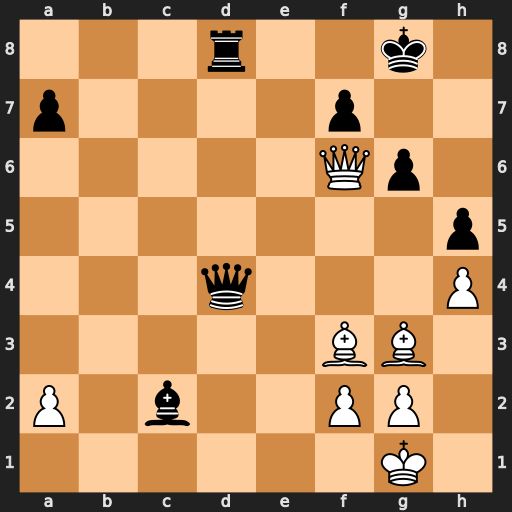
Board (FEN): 3r2k1/p4p2/5Qp1/7p/3q3P/5BB1/P1b2PP1/6K1
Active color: w
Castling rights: -
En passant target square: -
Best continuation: Be5 Qxe5 Qxe5